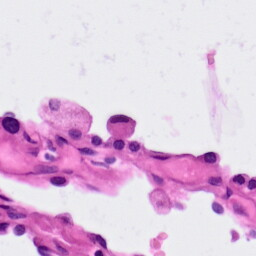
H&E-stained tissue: Lung